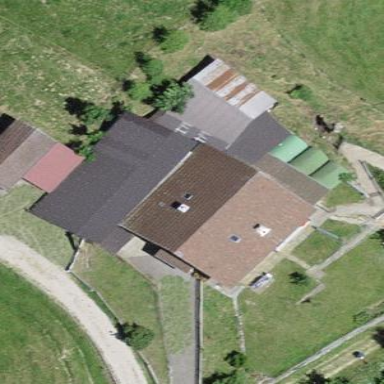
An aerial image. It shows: Farm auxiliary building.